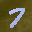
Label: 7